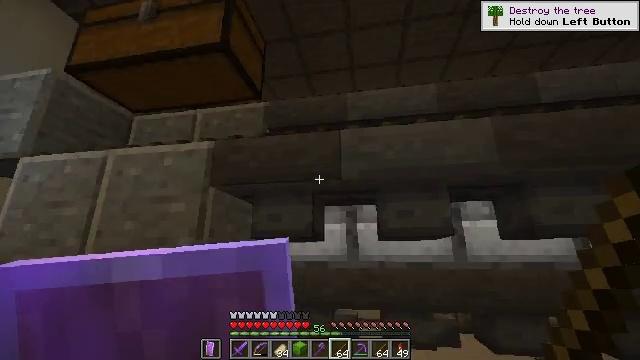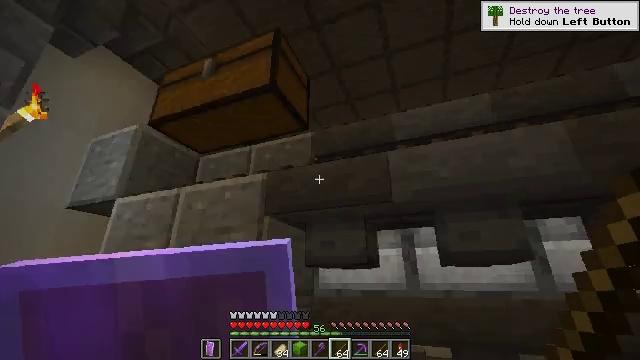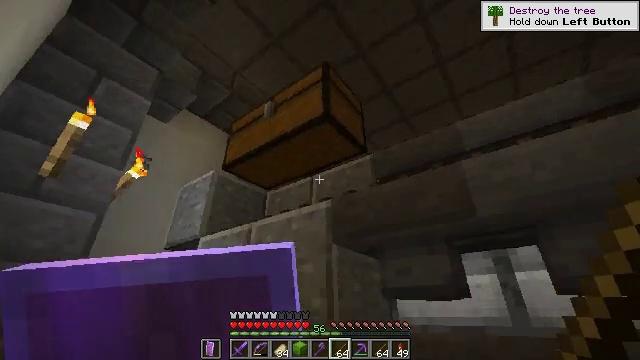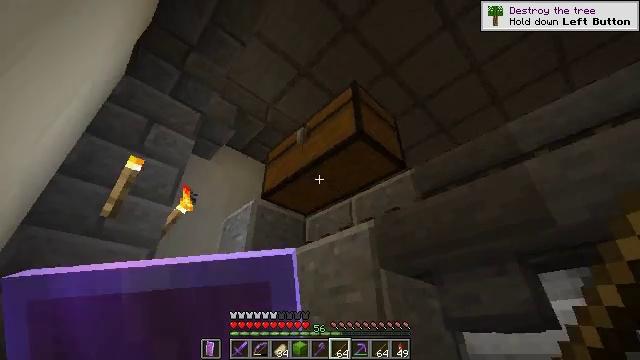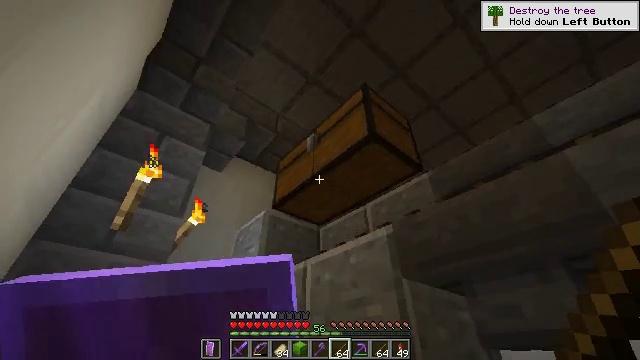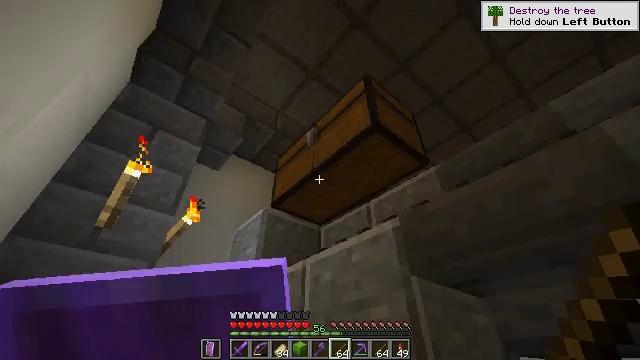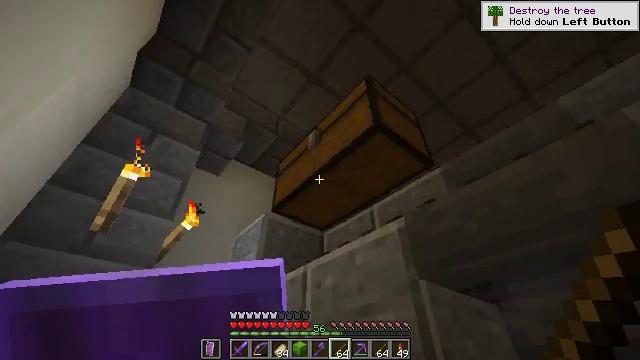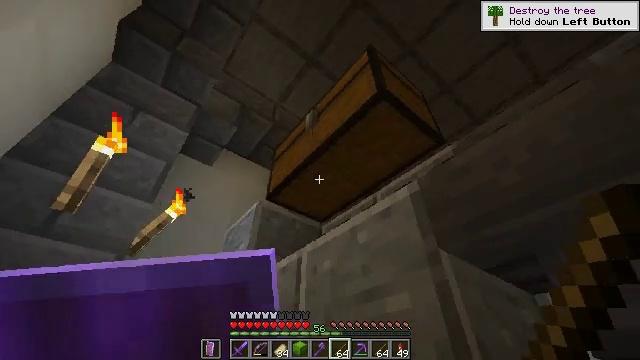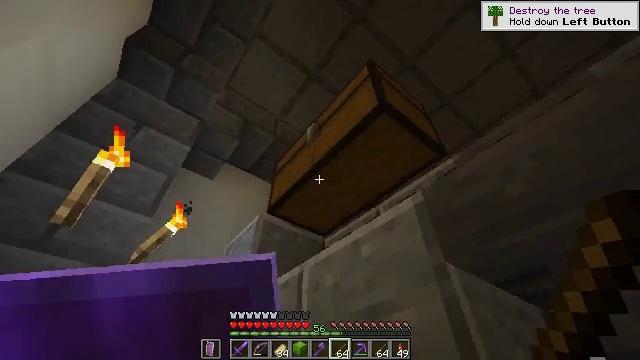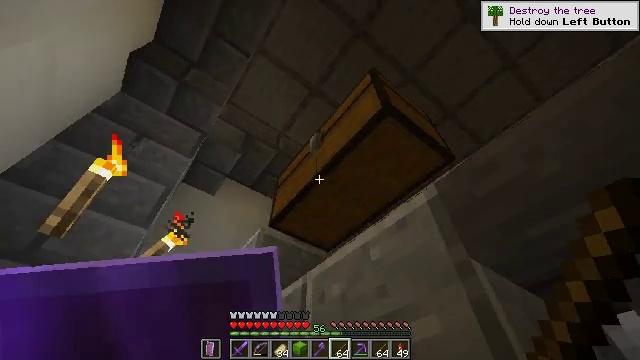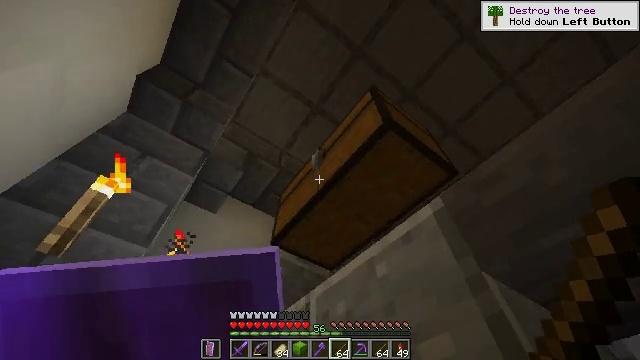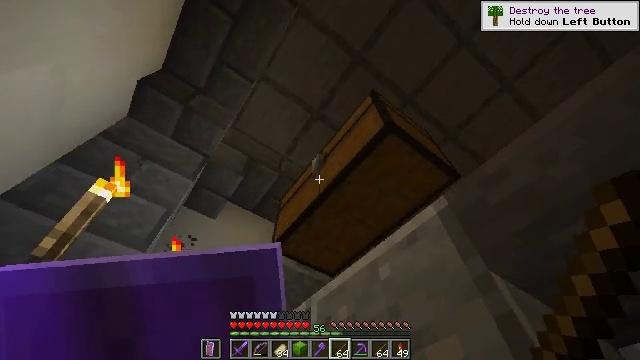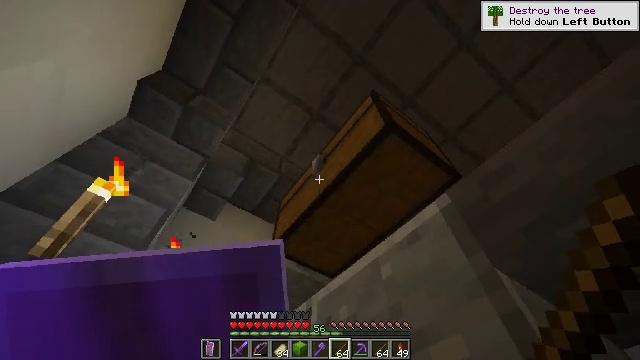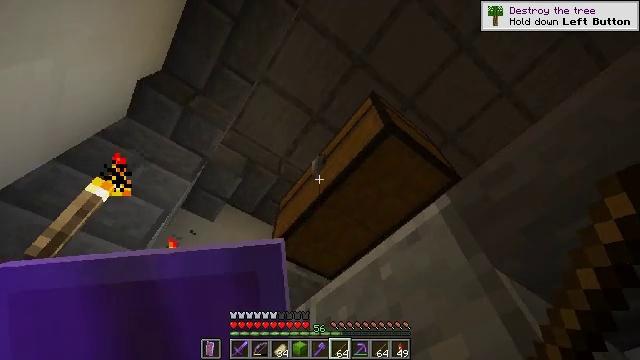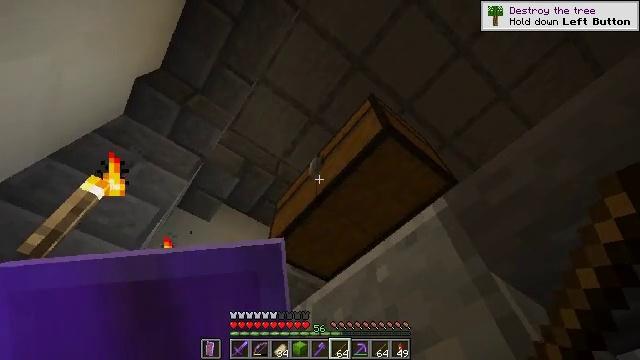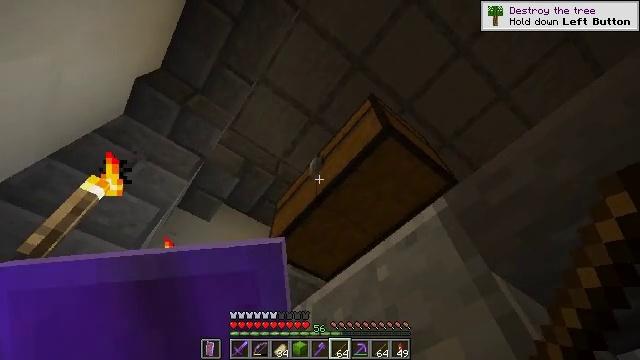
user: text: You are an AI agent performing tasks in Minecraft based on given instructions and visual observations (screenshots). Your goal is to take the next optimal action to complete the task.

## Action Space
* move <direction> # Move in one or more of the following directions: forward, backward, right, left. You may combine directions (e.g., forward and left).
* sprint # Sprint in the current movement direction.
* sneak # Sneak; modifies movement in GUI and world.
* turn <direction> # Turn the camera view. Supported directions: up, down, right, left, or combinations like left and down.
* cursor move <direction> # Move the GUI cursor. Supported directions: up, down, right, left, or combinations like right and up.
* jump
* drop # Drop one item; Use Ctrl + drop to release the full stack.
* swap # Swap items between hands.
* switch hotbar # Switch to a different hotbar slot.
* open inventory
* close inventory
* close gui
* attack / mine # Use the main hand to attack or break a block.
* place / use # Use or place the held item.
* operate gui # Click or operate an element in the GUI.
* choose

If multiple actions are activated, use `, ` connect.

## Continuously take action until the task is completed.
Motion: motion action
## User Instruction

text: Attack the lime shulker box to collect its contents.
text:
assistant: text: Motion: turn left and up
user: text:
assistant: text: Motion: move forward, turn left and up
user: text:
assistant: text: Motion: move forward, turn left and up
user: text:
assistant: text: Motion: move forward, turn left and up
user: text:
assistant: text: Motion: move forward, turn up
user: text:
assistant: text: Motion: move forward, turn up
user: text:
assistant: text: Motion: move forward, turn up
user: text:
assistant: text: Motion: turn up
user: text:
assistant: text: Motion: turn left and up
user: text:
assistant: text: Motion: turn up
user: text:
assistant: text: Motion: turn up
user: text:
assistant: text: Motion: no_op
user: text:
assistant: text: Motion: no_op
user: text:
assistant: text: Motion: turn right
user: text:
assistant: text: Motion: use / place
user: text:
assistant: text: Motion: use / place
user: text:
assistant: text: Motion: use / place
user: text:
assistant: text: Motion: use / place
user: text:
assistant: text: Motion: no_op
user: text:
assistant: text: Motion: no_op
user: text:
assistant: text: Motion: no_op
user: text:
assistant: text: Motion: no_op
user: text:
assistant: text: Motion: no_op
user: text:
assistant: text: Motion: no_op
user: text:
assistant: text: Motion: no_op
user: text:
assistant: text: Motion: no_op
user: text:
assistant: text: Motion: no_op
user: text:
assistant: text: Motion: turn right and down
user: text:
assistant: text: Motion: turn right and down
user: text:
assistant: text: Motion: turn right and down